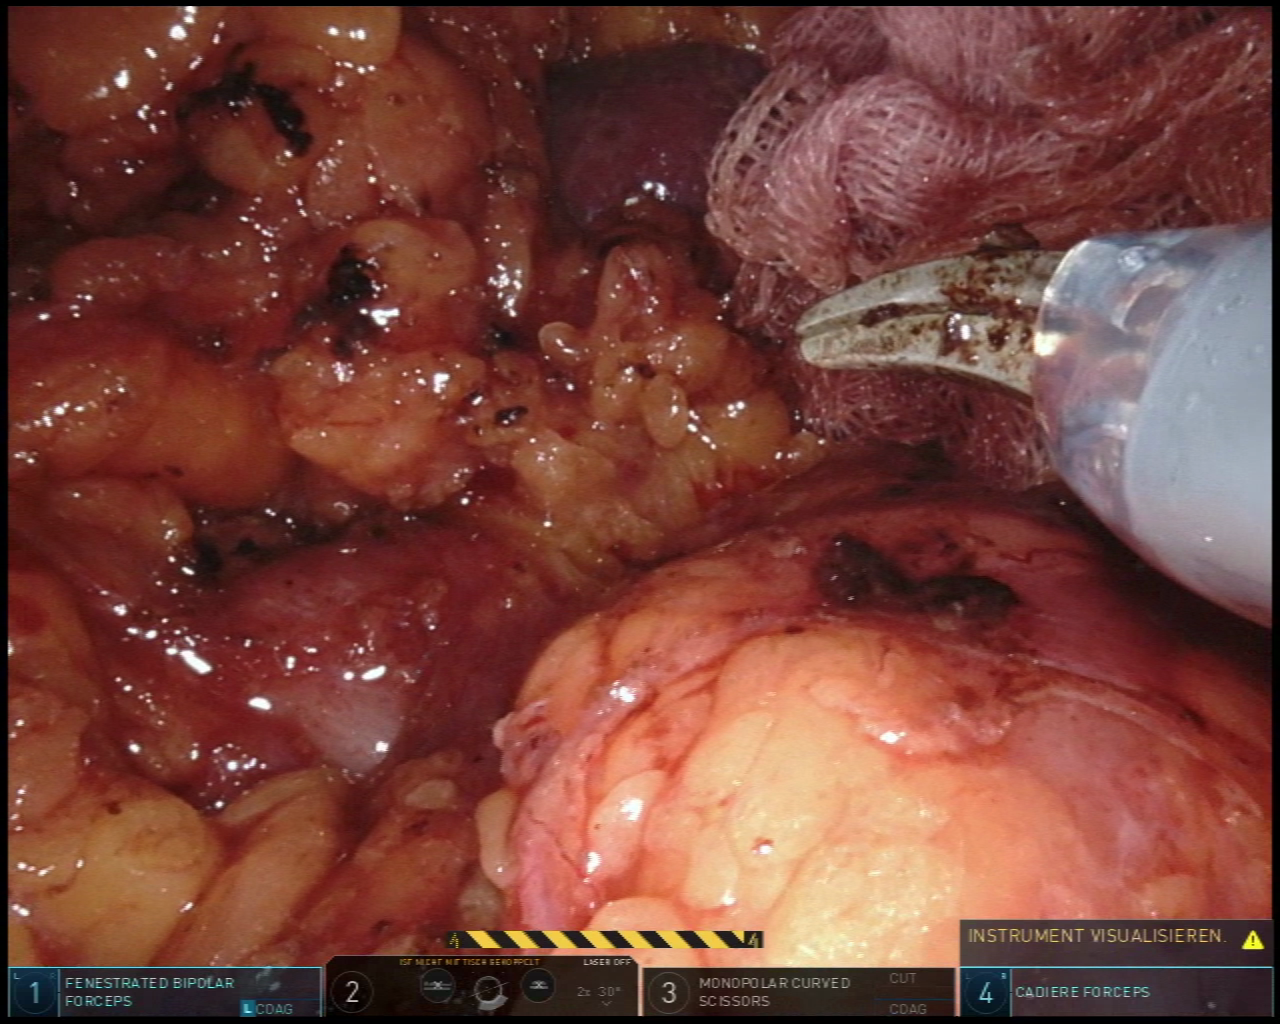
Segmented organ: stomach
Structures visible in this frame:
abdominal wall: no
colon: yes
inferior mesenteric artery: no
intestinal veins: no
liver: no
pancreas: no
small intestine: no
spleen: yes
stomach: yes
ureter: no
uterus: no
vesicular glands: no